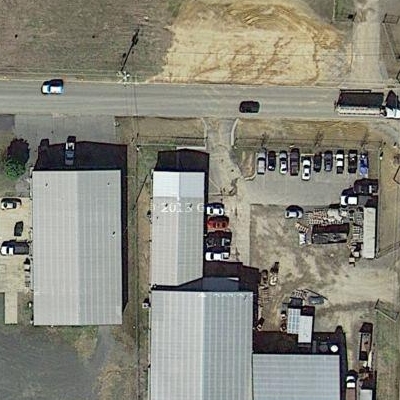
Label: Industry